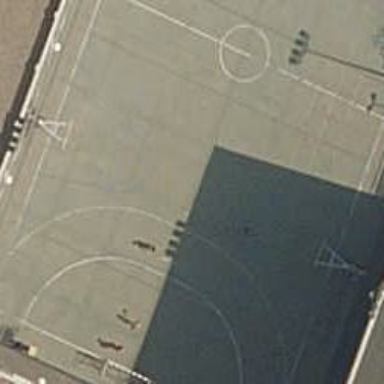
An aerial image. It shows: Basketball court on leisure land pitch.